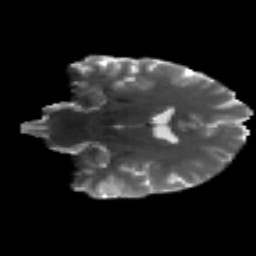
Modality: T2w
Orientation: coronal
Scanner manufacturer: siemens
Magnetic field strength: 3 T
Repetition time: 4.16 s
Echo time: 0.0806 s